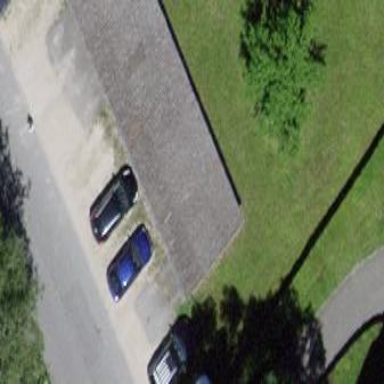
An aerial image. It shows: Garage with flat roof.